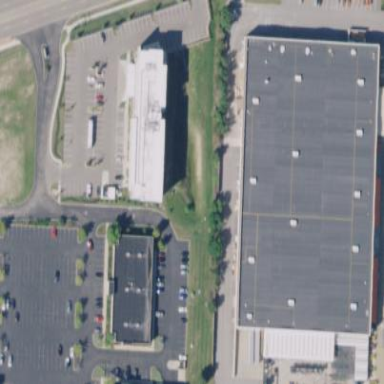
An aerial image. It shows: Commercial area.